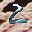
Label: 2